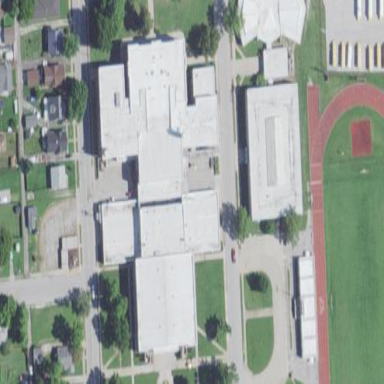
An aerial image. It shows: School building.